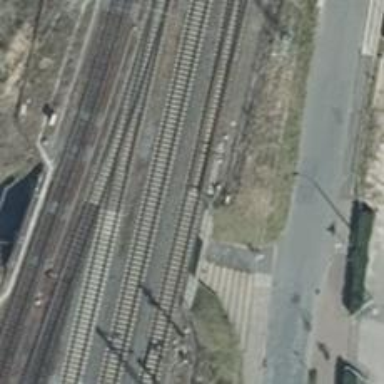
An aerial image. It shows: Railway switch.